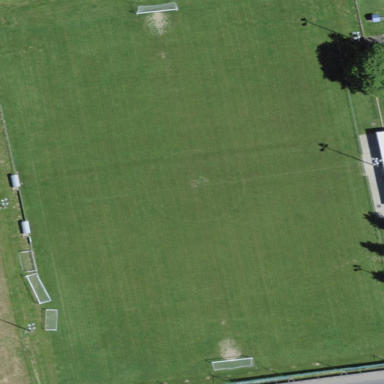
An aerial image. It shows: Soccer pitch for leisure land activities.